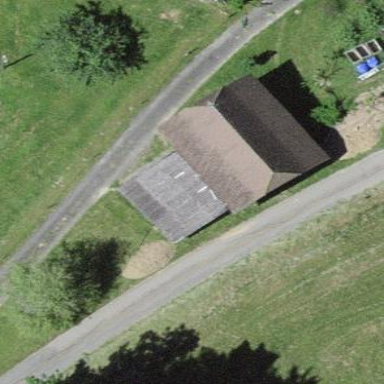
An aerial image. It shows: Rural barn.